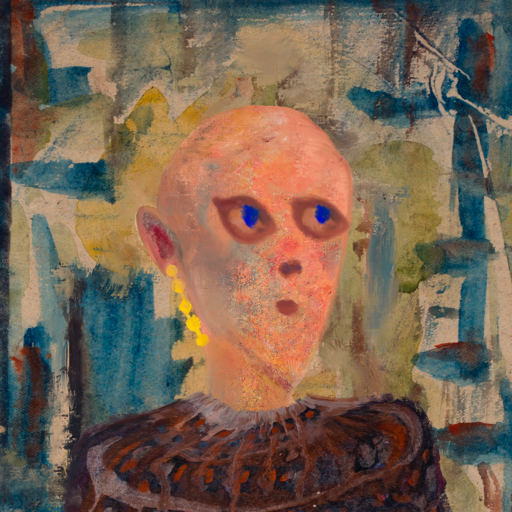
Background: Orphan, Head And Neck Side: Irani, Face Side: Mother_And_Son_Mother, Bust: Hypocrite, Hair Side: Blank, Head Accessory: Blank, Second Necklace: Blank, Necklace: Blank, Baby: Blank